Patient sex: M
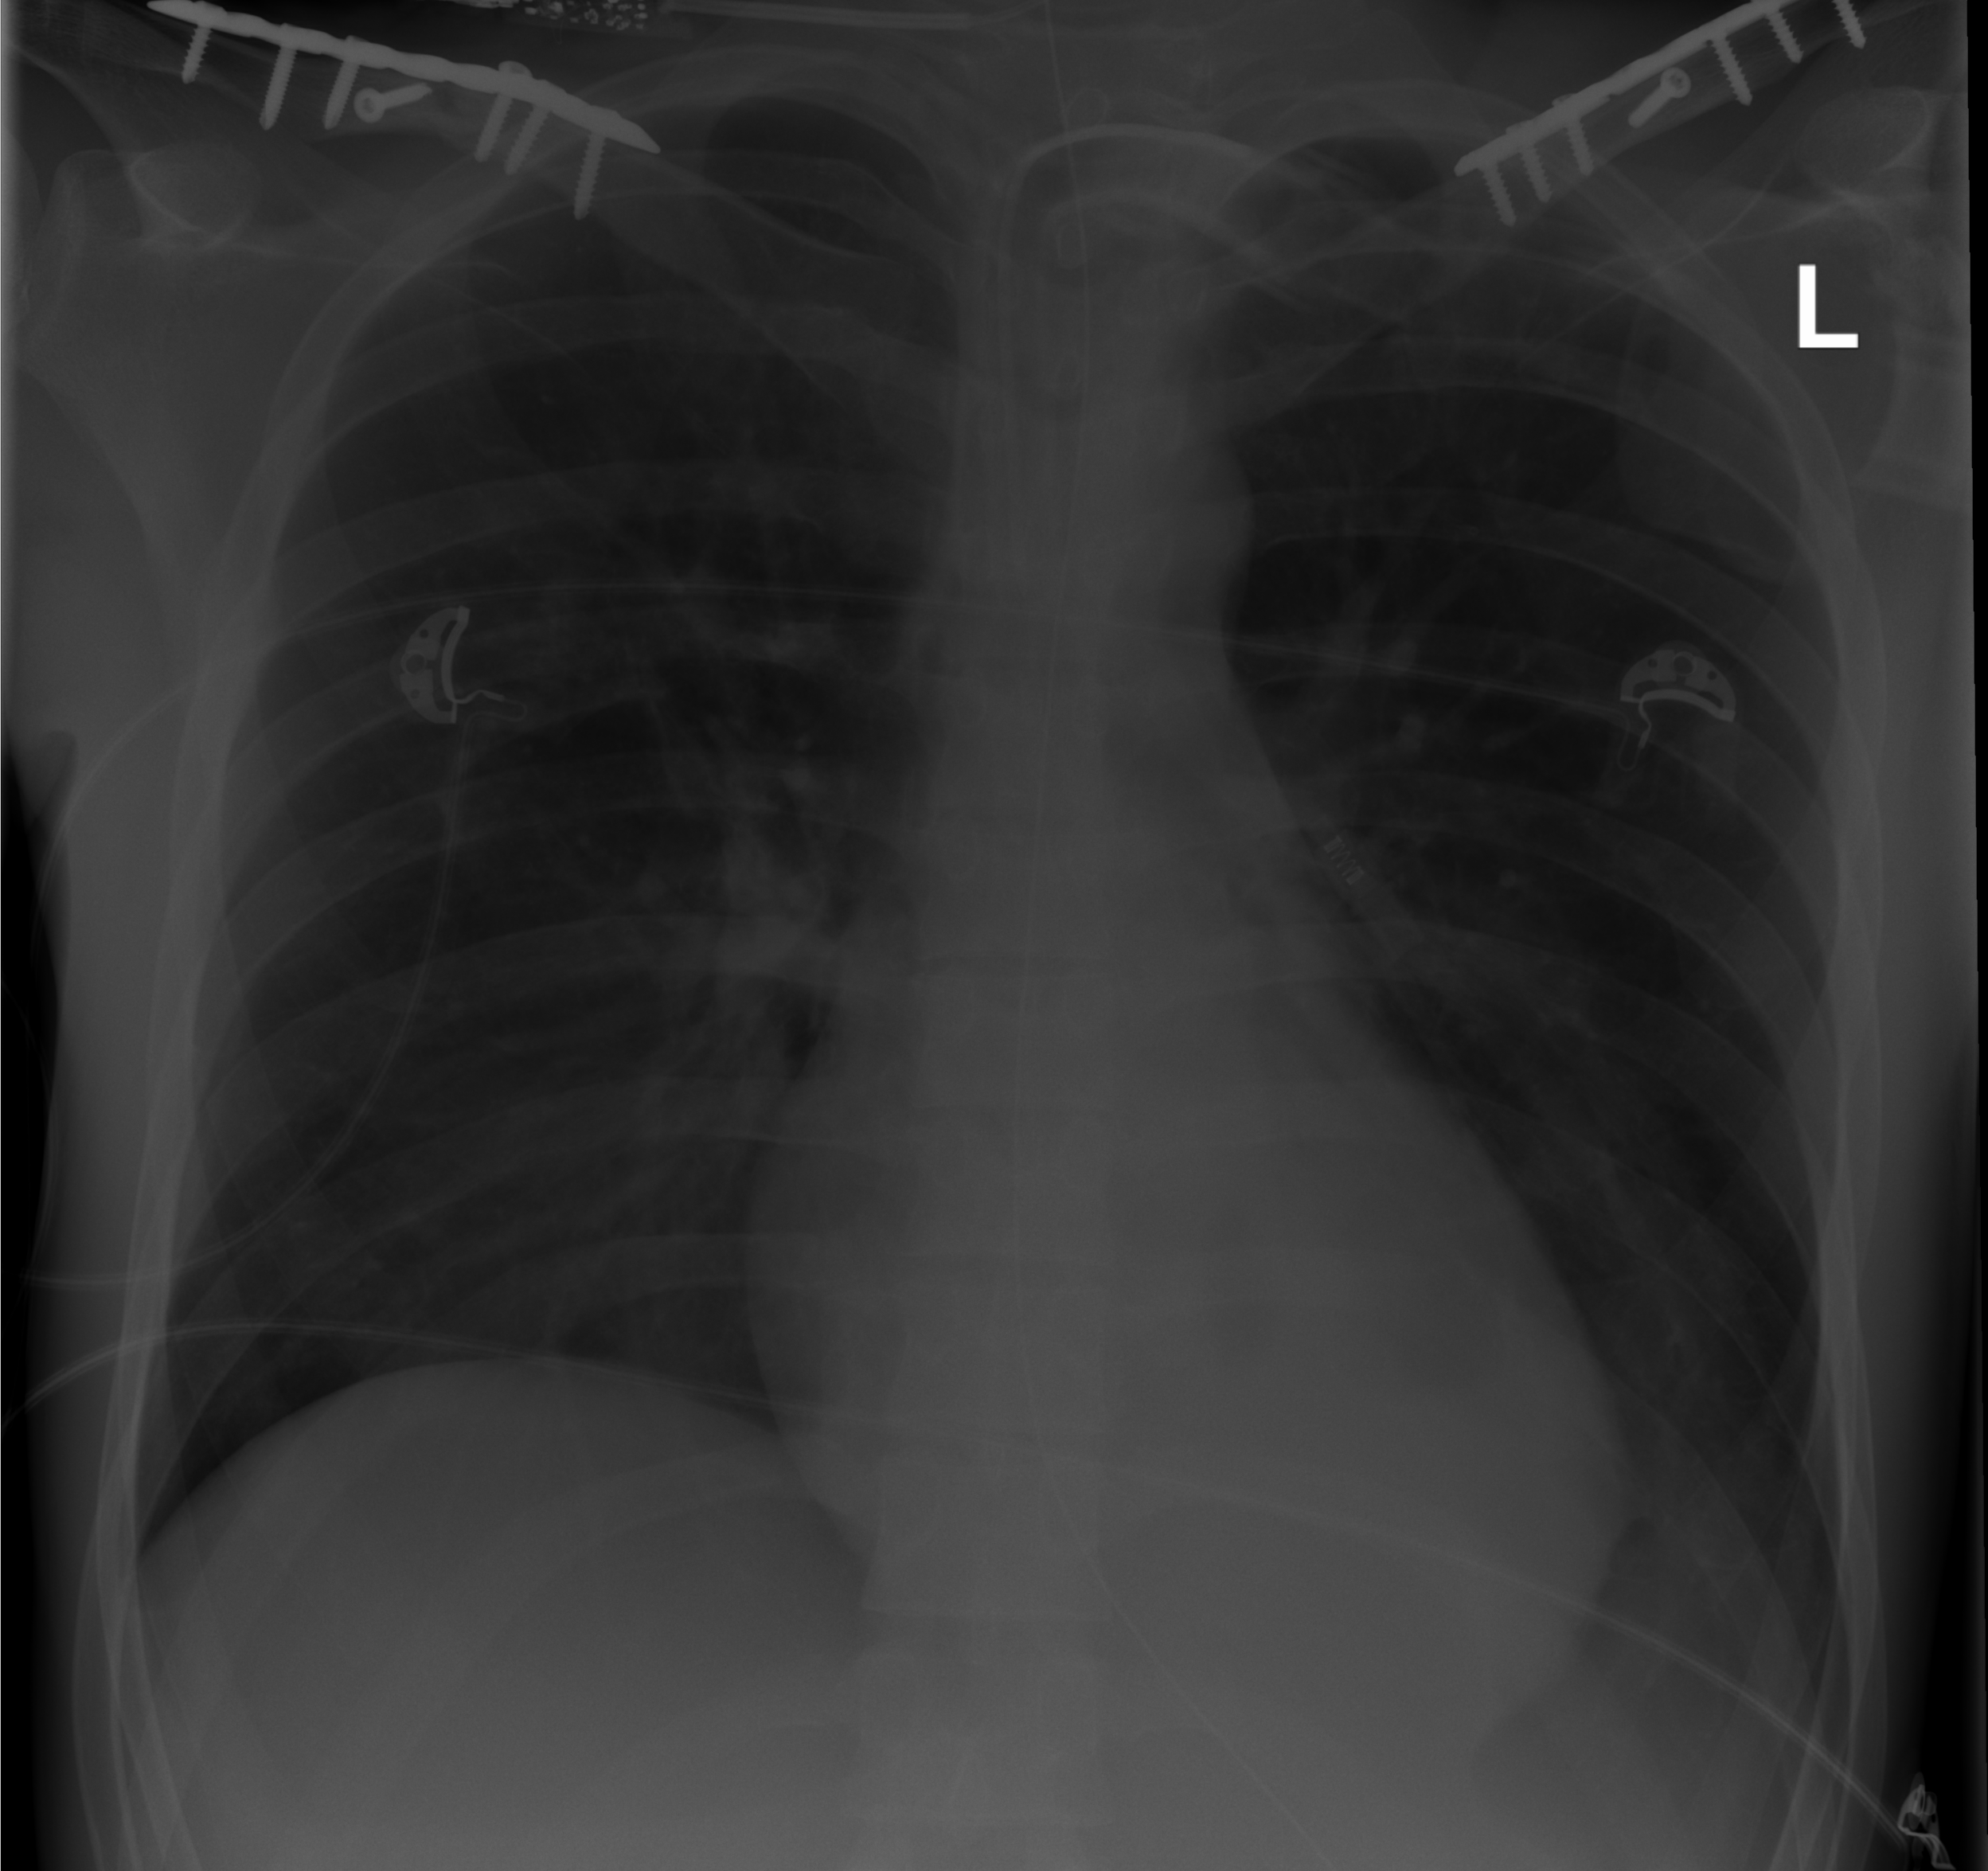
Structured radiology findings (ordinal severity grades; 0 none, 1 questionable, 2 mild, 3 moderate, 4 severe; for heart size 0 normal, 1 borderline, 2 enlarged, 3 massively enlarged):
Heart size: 0
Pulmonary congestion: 0
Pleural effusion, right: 0
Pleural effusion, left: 2
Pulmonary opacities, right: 0
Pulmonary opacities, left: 0
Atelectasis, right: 0
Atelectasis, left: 0